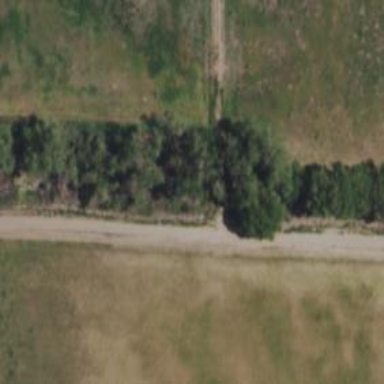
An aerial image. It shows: Track road next to man-made cutline.